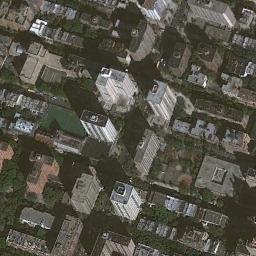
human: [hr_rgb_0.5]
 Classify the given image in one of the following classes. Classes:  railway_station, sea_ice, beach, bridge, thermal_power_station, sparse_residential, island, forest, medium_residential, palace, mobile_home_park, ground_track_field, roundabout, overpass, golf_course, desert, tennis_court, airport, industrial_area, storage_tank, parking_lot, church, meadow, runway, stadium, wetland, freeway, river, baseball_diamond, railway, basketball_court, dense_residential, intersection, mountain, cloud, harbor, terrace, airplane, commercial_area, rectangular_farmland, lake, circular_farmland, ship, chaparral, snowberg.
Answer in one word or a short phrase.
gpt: commercial_area